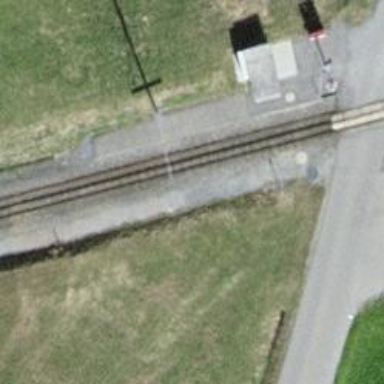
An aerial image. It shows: Railway stop with public transport stop position.